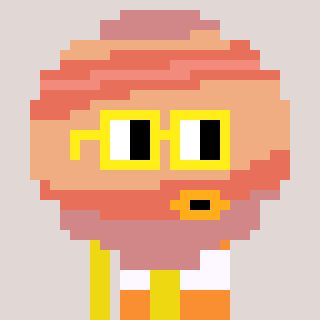
a pixel art character with square yellow glasses, a jupiter-shaped head and a yellow-colored body on a warm background